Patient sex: M
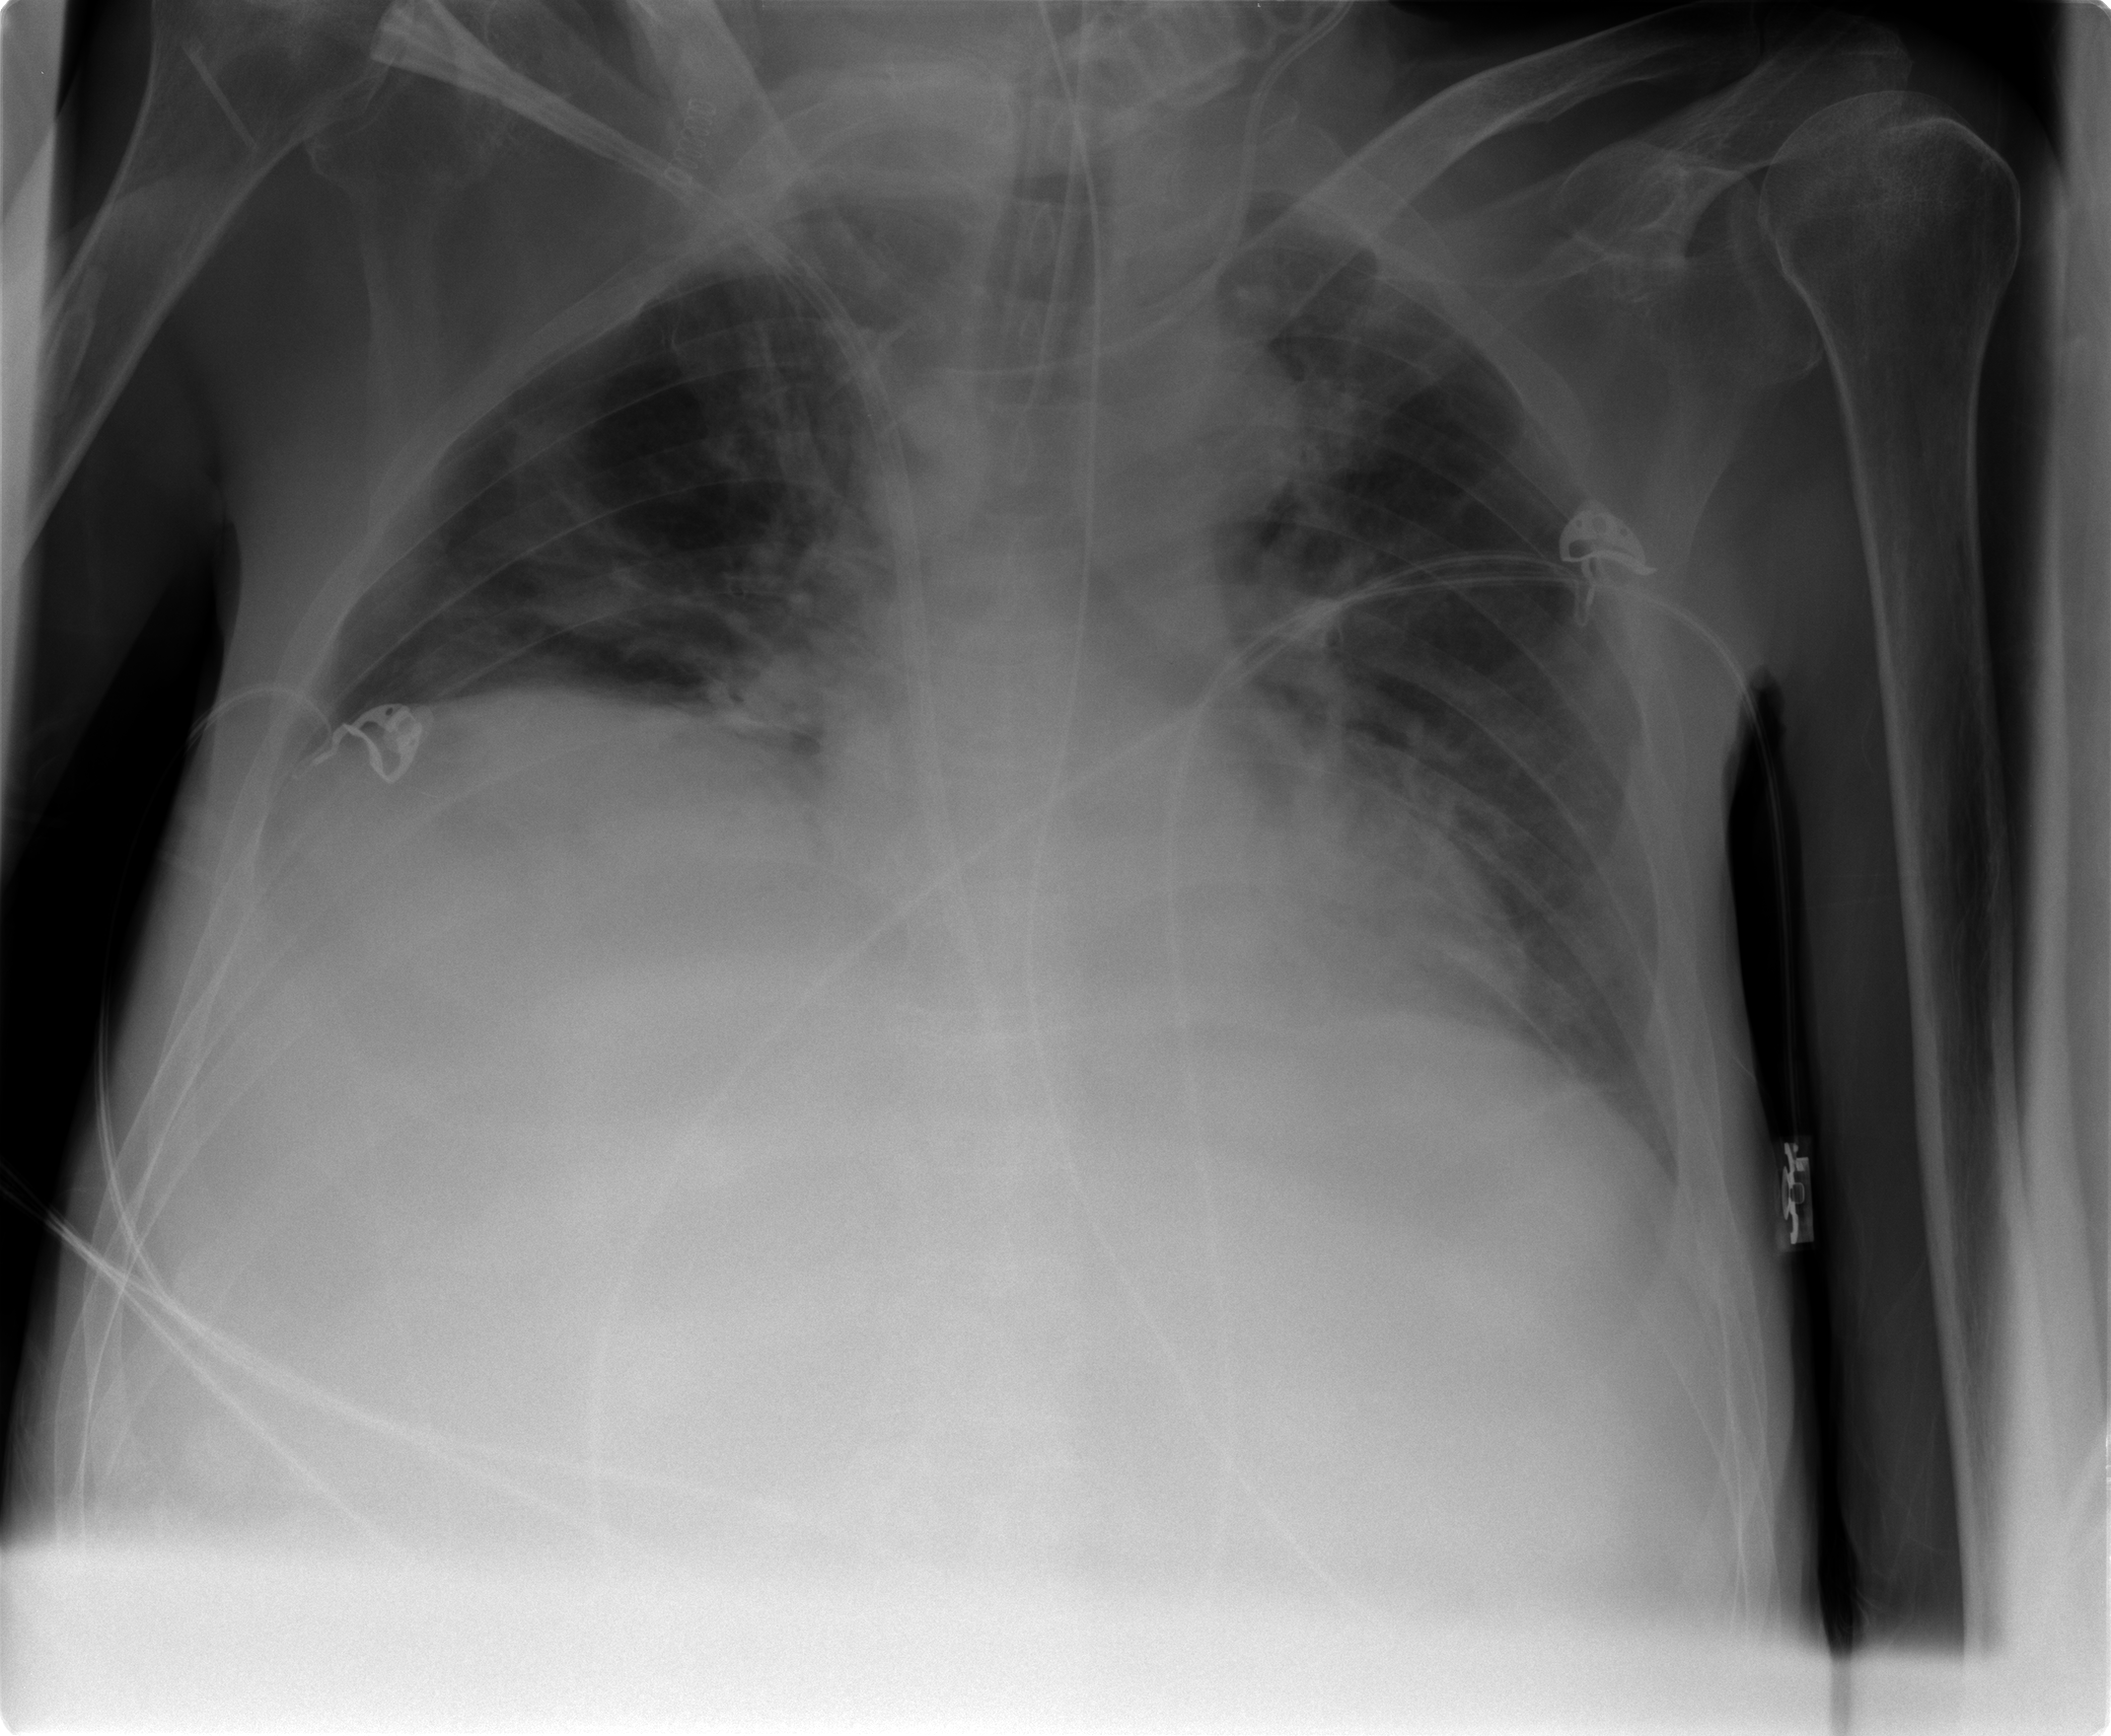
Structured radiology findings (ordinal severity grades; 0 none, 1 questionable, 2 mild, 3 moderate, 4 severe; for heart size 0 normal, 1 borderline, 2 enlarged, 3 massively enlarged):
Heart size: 0
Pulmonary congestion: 0
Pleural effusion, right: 1
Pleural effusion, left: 0
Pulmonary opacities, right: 2
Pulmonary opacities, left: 0
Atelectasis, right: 2
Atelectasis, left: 2